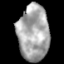
Tissue: skin
Cell type: Epithelial cells
Senescence score: 0.2759
Nuclear area (px): 1709
Mean DAPI intensity: 166.745